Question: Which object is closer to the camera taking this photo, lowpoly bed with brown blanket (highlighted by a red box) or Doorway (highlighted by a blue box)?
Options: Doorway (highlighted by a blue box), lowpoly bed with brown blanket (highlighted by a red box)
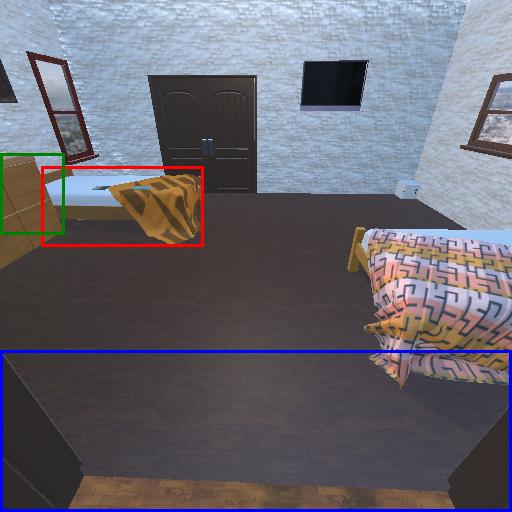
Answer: Doorway (highlighted by a blue box)